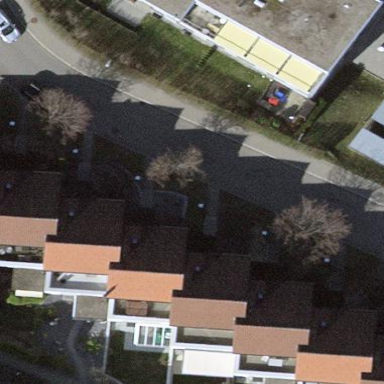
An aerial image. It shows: Street-side parking with parallel orientation.